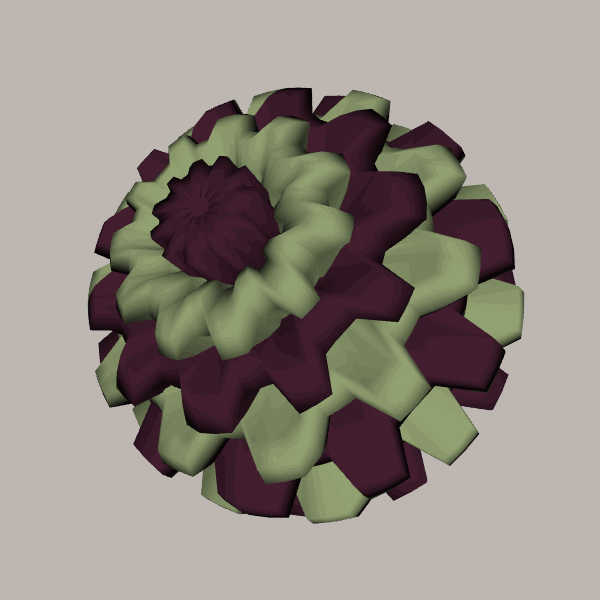
Background: light